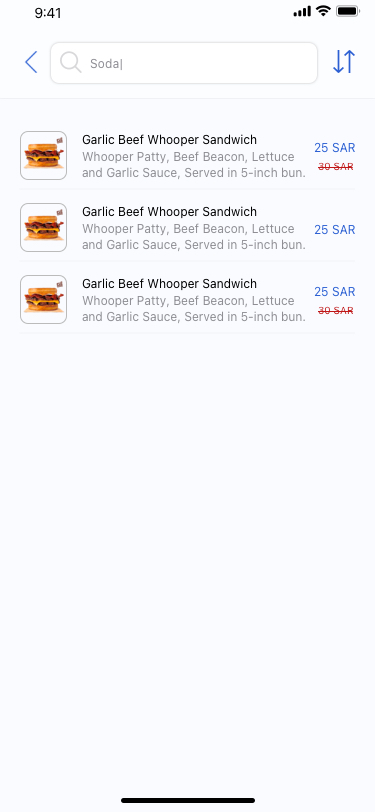
Text in this UI design:
Garlic Beef Whooper Sandwich
Whooper Patty, Beef Beacon, Lettuce
and Garlic Sauce, Served in 5-inch bun.
25 SAR
30 SAR
Garlic Beef Whooper Sandwich
Whooper Patty, Beef Beacon, Lettuce
and Garlic Sauce, Served in 5-inch bun.
25 SAR
Garlic Beef Whooper Sandwich
Whooper Patty, Beef Beacon, Lettuce
and Garlic Sauce, Served in 5-inch bun.
25 SAR
30 SAR
Soda|